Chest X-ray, PA view. Patient: 52 years old, sex M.
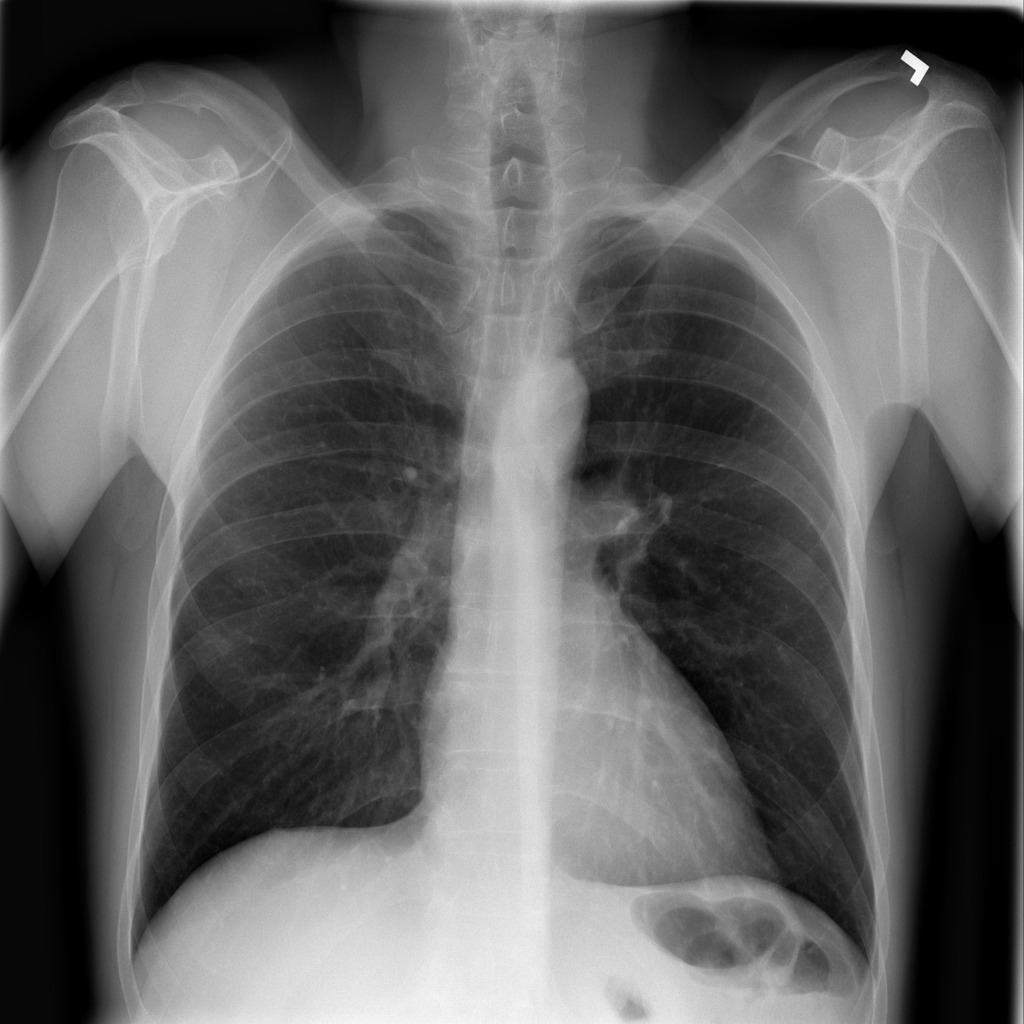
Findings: No Finding